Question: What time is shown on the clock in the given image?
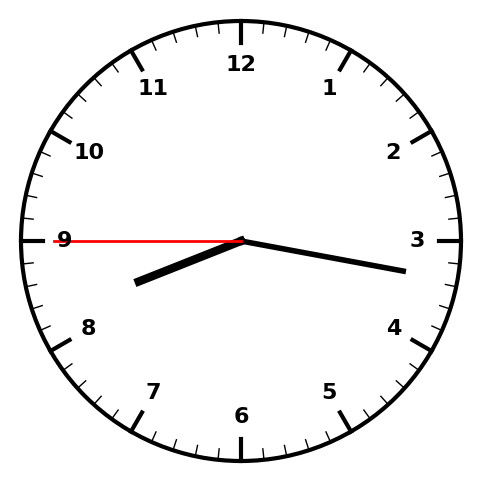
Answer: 08:16:45